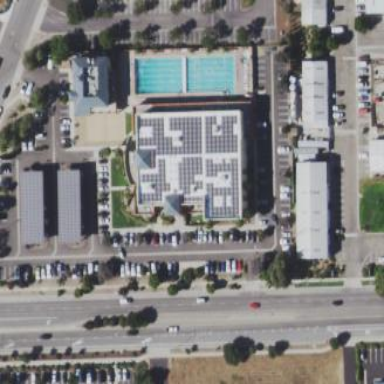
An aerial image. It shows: Building that houses fitness center.